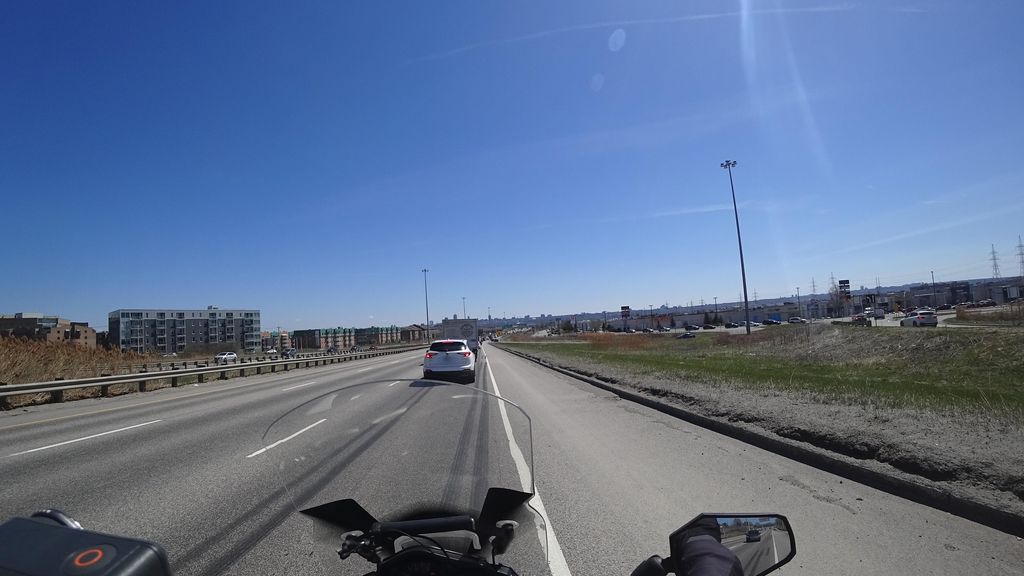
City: quebec_city